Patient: sex F, age 63
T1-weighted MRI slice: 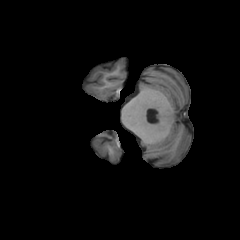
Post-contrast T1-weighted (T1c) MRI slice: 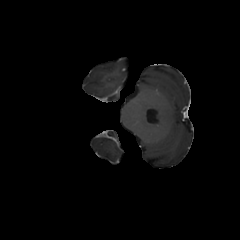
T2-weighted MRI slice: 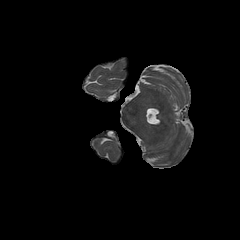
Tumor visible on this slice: no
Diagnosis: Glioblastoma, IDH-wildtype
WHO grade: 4